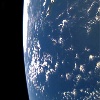
Label: water